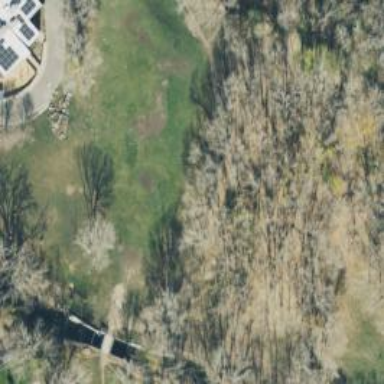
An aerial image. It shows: Disc golf hole.